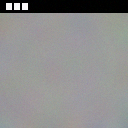
Screen state: on